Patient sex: F
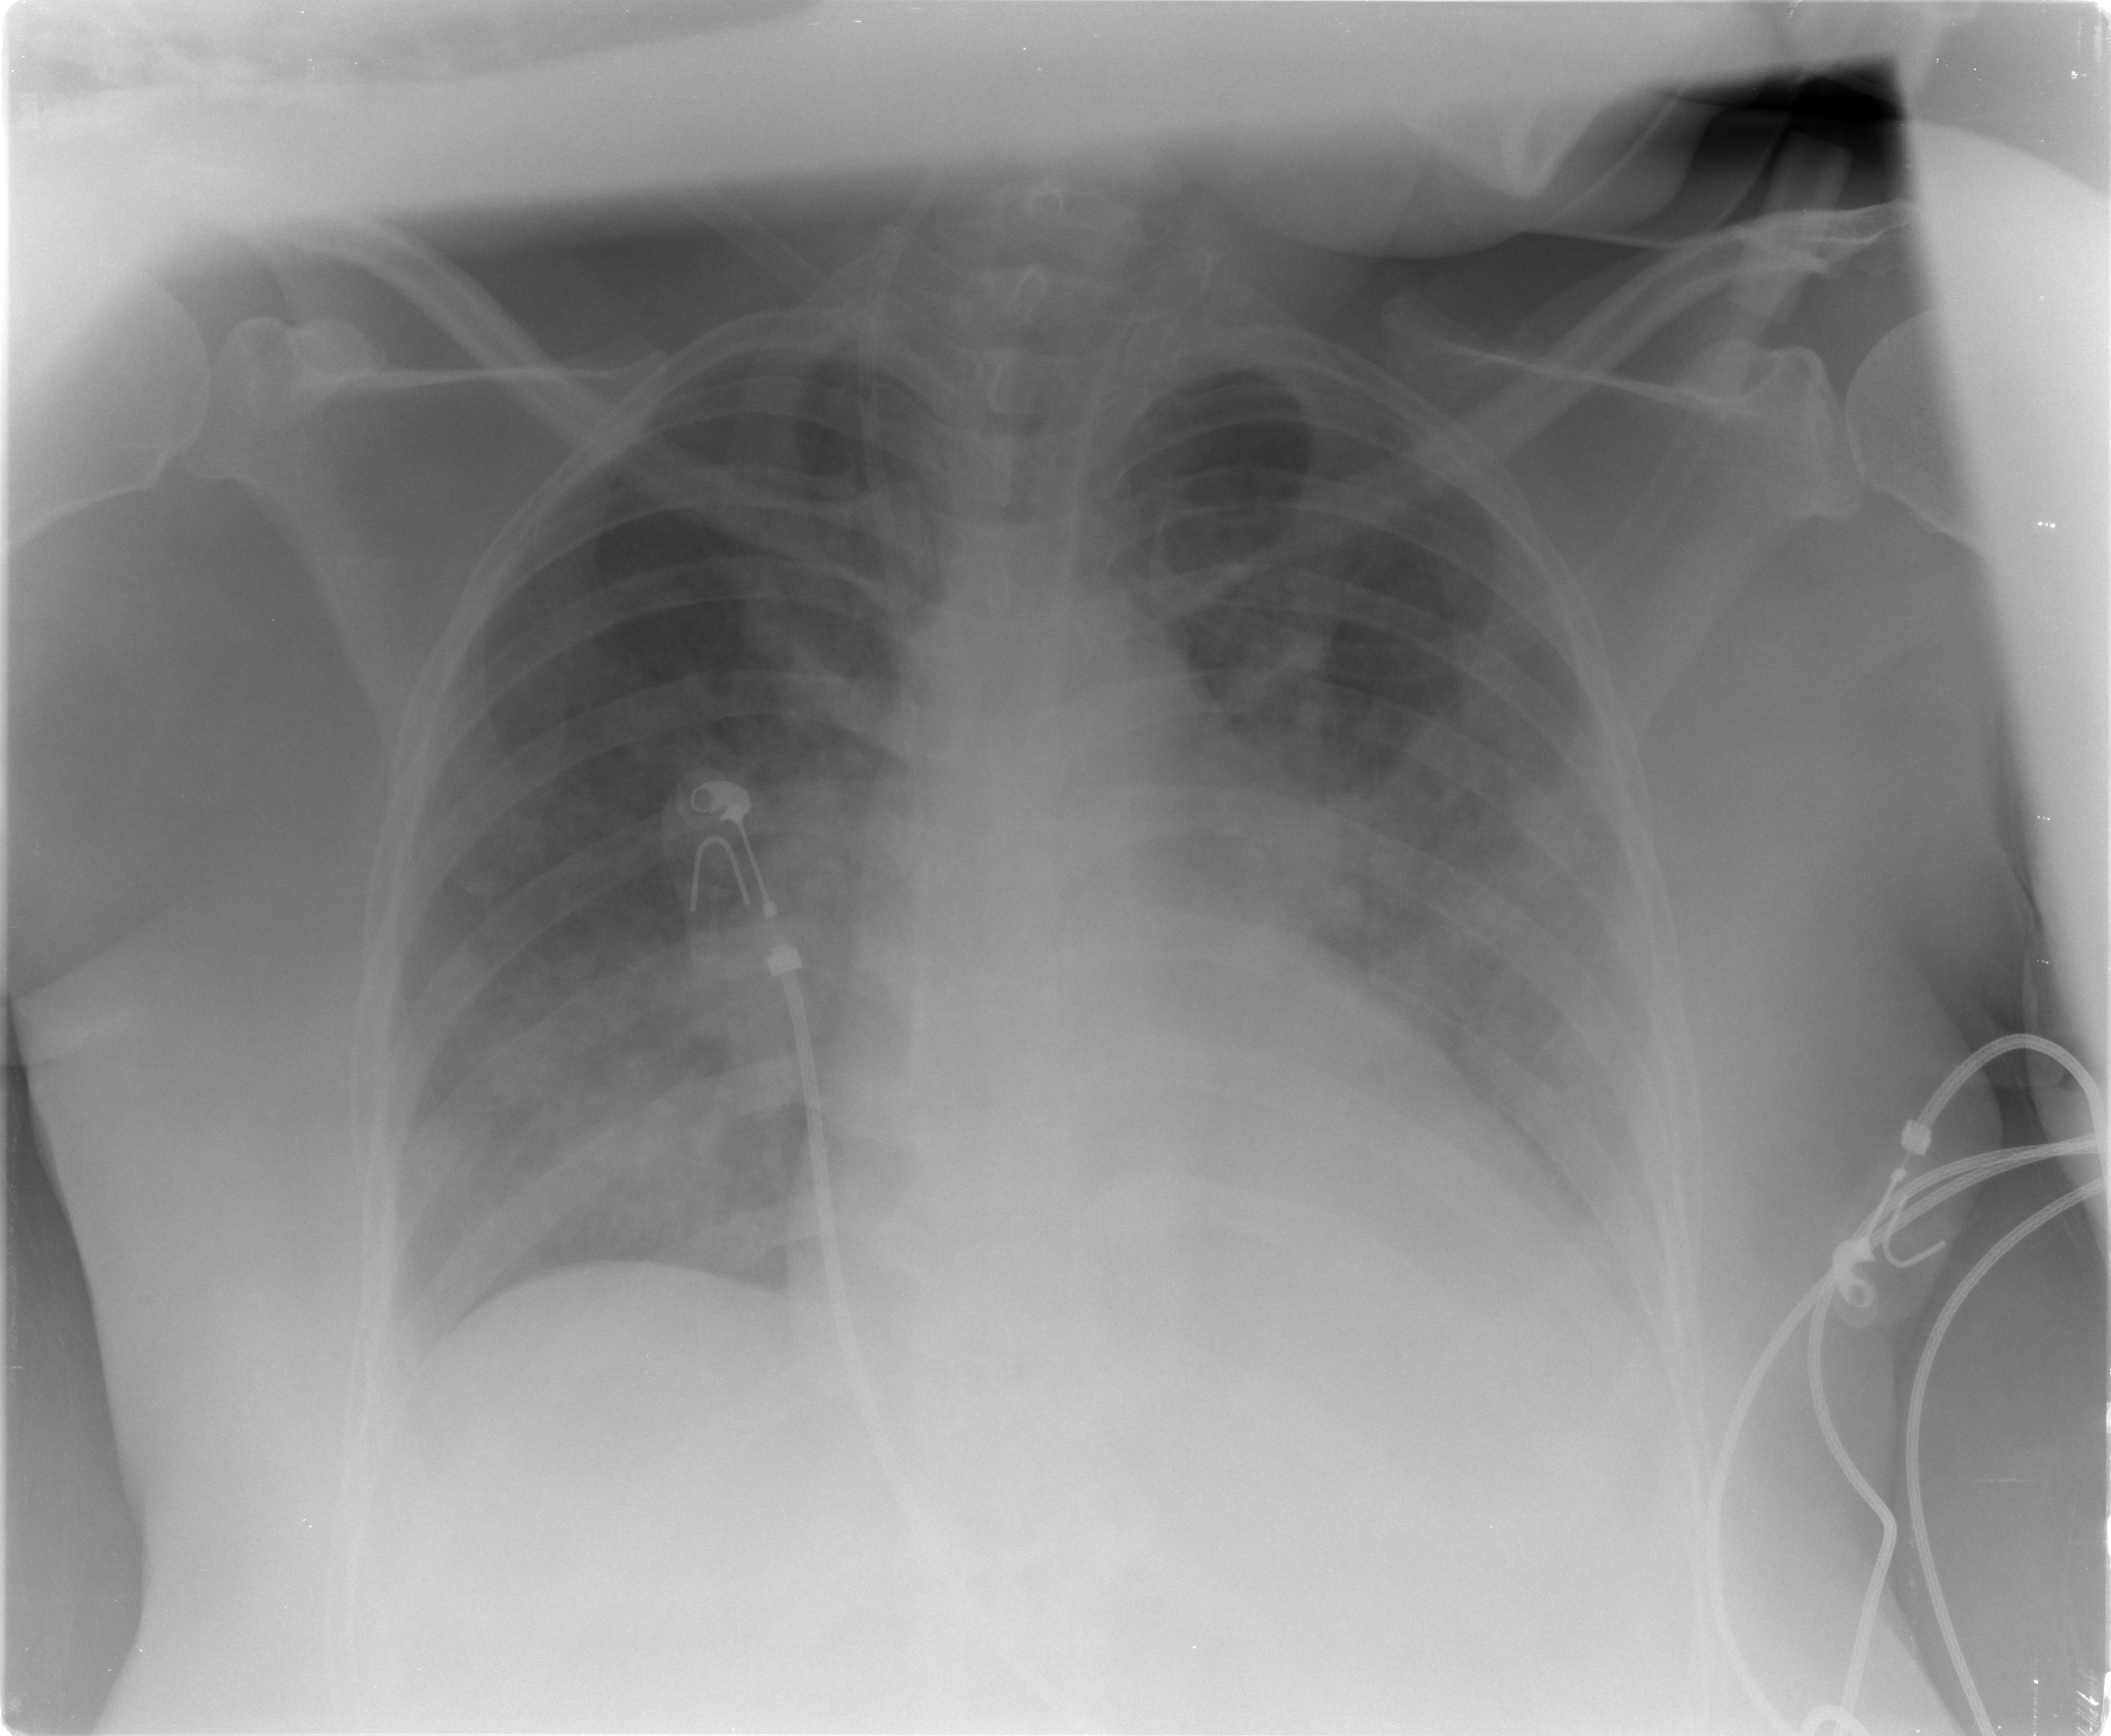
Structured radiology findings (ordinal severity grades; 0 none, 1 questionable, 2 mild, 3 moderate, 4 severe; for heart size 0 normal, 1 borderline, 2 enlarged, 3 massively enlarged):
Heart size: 0
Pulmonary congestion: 2
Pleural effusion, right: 0
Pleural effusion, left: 2
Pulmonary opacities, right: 3
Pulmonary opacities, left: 3
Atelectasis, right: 2
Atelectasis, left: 3